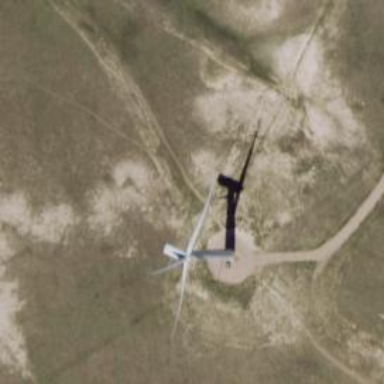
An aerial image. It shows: Wind turbine generating power.